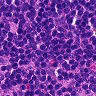
Metastatic tissue present: no